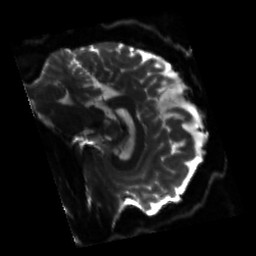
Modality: sbref
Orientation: sagittal
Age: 37
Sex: male
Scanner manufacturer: siemens
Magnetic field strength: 3 T
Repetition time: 3.23 s
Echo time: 0.0892 s